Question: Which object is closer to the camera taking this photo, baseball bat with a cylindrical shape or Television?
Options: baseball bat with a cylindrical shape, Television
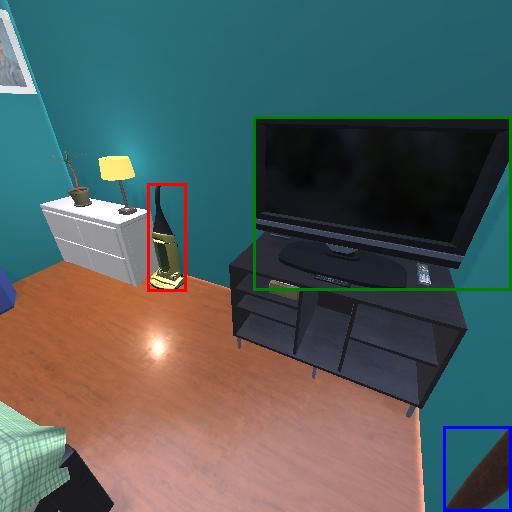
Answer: baseball bat with a cylindrical shape